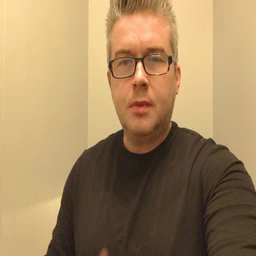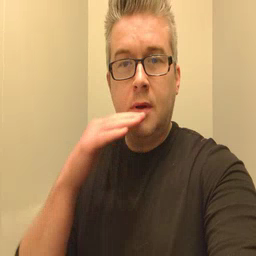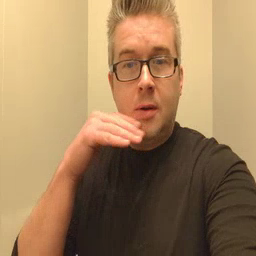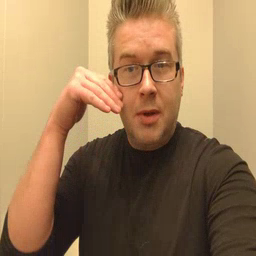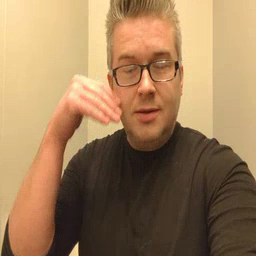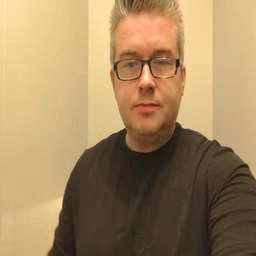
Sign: smile